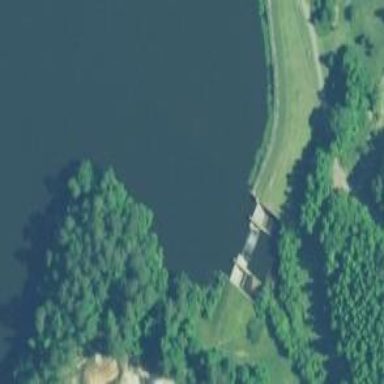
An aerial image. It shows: Dam along waterway.